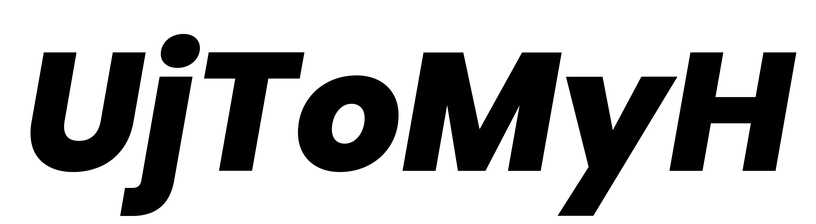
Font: Poppins-ExtraBoldItalic